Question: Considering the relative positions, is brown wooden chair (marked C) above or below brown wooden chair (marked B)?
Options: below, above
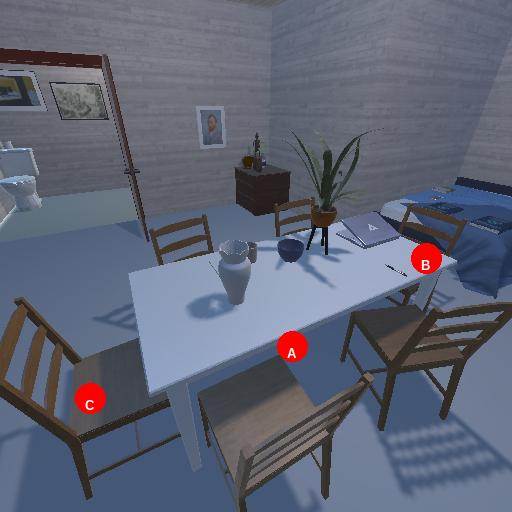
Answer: below